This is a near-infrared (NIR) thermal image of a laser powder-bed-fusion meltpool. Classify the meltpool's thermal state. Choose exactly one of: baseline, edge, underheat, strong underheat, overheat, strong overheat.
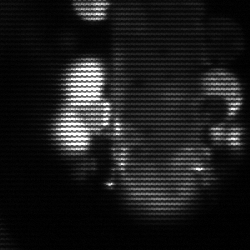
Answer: strong underheat